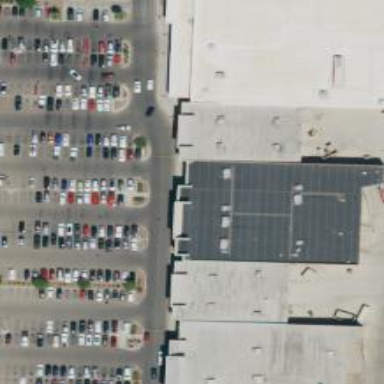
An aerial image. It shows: Retail building housing department store.